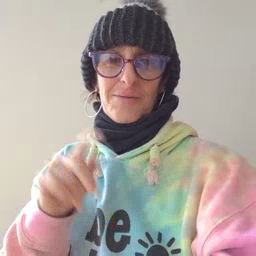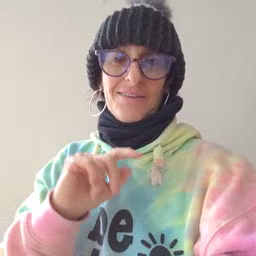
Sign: potty